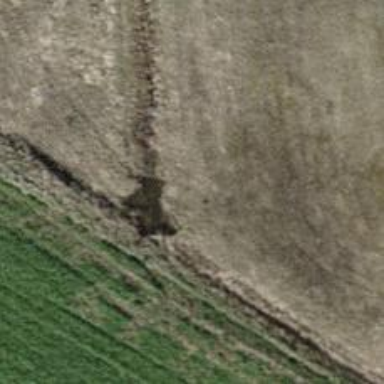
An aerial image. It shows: Ditch in the surroundings.